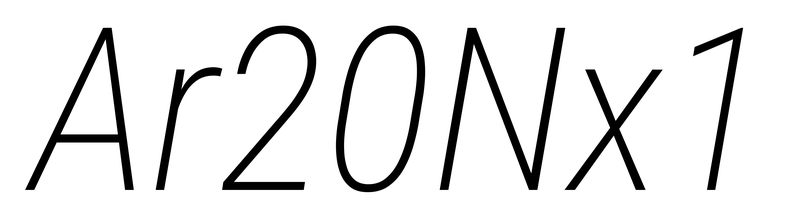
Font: Roboto-Italic_Condensed_ExtraLight_Italic